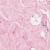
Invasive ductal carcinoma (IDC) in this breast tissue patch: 0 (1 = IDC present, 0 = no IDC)